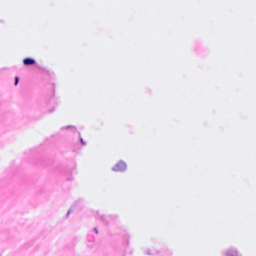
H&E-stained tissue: Breast